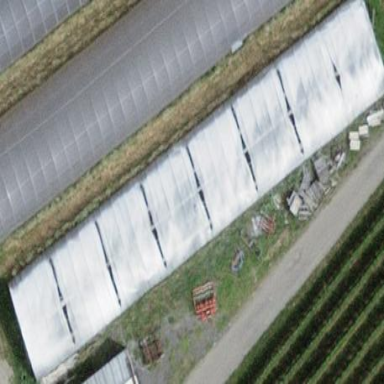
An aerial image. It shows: Greenhouse.